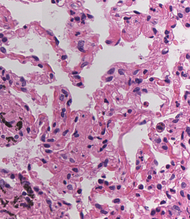
Tumor epithelial tissue: no
Tumor-associated stroma tissue: no
Normal tissue: yes